Question: I have a column where the style of each td needs to be changed based on value. There are five status's, so there has to be five different border-colors and font-colors. How do I do this in angular script without hard-coding (new to angular)?

What I am doing is:
In html:
'''
<table st-table = "tenants" class="table table-striped table-bordered">
<tbody>
<tr dir-paginate="t in tenants | orderBy:sortColumn:reverseSort | filter:searchText | itemsPerPage:itemsPerPage" current-page="currentPage" >
<td ng-if="t.status.color==2"><b class = 'td_status'>{{t.status.id}}<b></td>
'''
In css:
'''
.td_status {
border-radius: 20px;
width: auto;
height: auto;
min-width: 100px;
display: inline-block;
text-align: center;
border: 1px solid red;
padding: 5px;
}
'''
In js:
'''
datax.forEach(function(obj,i){
if (obj.last_paid) {
if (obj.stripe_status == "active") {
obj.status = {
'id' : "Paid: Last Paid " + $filter('date')(obj.last_paid, 'MM-dd-yyyy'),
'value': "Paid: Last Paid " + $filter('date')(obj.last_paid, 'yyyy-MM-dd HH:mm:ss Z'),
'color' : 0
}
}
else if (obj.stripe_status == "past_due" || obj.stripe_status == "unpaid") {
obj.status = {
'id' : "Past Due: Last Paid " + $filter('date')(obj.last_paid, 'MM-dd-yyyy'),
'value': "Past Due: Last Paid " + $filter('date')(obj.last_paid, 'yyyy-MM-dd HH:mm:ss Z'),
'color' : 4,
}
}....
'''
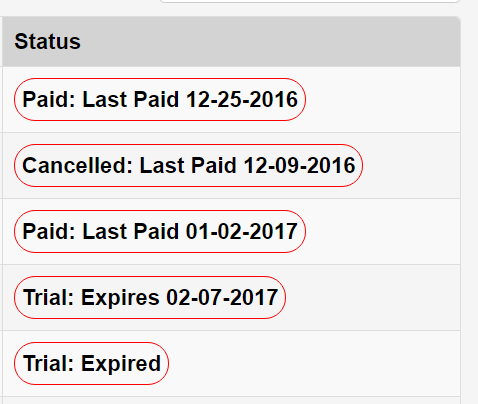
Answer: I made an example since it is a little slow at work.
Here you can see my use of 'ng-class'. I give it a function and pass the status which is defined in '$scope.data' 'item.status' comes from my 'ng-repeat'
'''
<div ng-app="TestApp" ng-controller="TestController">
<p ng-repeat="item in data" ng-class="getBorderColor(item.status)">
{{item.name}}
</p>
</div>
'''
Below I have my controller and some sample data. The getBorderColor runs through its conditions and returns 'className' based off of status.
'''
var app = angular.module('TestApp', []);
app.controller('TestController', function($scope) {
$scope.data = [
{
name:'Ronnie',
status:1
},
{
name:'Chance',
status:2
},
{
name:'Mike',
status:1
},
{
name:'Mark',
status:3
}];
$scope.getBorderColor = function(status) {
var className = '';
if (status == 1) {
className = 'status1';
} else if (status == 2) {
className = 'status2';
} else if (status == 3) {
className = 'status3';
}
return className;
};
});
'''
And my simple css is:
'''
.status1 {
border:1px solid red;
}
.status2 {
border:1px solid blue;
}
.status3 {
border:1px solid green;
}
'''
<URL>